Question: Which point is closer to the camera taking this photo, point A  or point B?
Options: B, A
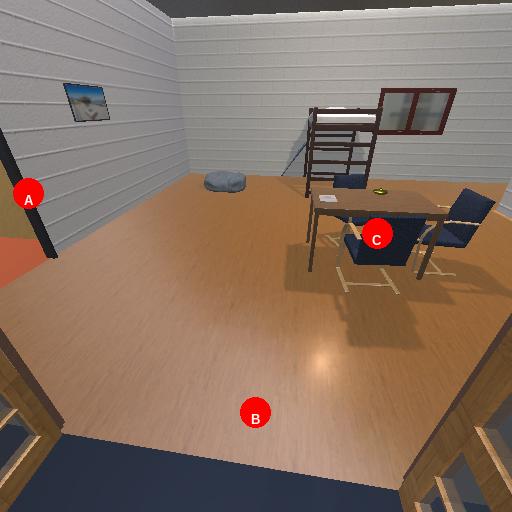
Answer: B